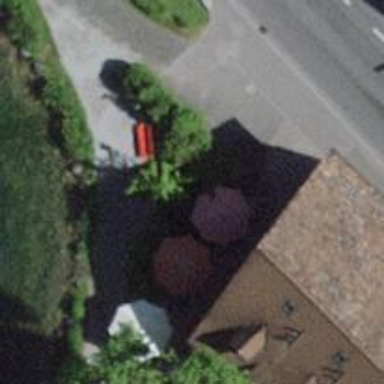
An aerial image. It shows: Red bench.